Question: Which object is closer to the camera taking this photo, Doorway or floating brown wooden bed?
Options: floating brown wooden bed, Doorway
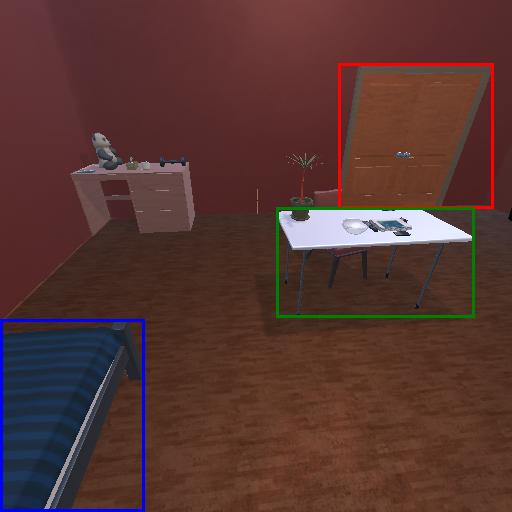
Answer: floating brown wooden bed